Question: I'm using TcpClient and connecting my app to the server. This server using Binary Data Serialization, so i'm sending request in binary format but getting response like that:

There is my code:
'''
TcpClient client = new TcpClient("173.240.5.1", 443);
NetworkStream stream = client.GetStream();
System.Text.ASCIIEncoding encoding = new System.Text.ASCIIEncoding();
byte[] sendBytes = encoding.GetBytes("YmFzZTY0IGVuY29kZWQgc3RyaW5n");
stream.Write(sendBytes, 0, sendBytes.Length);
byte[] bytes = new byte[client.ReceiveBufferSize];
int response_int = stream.Read(bytes, 0, client.ReceiveBufferSize);
Console.WriteLine(response_int);
'''
Please help to solve the problem and sorry for my English!
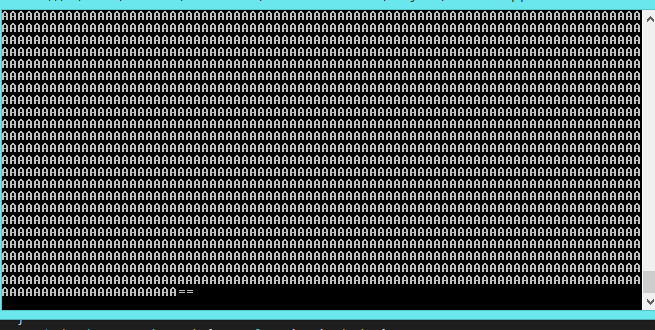
Answer: '''
byte[] bytes = new byte[client.ReceiveBufferSize];
int response_int = stream.Read(bytes, 0, client.ReceiveBufferSize);
'''
and (comments) "i'm getting '0' response".
The return value from 'stream.Read' is the number of bytes read; important points:
- - - -
Thus if it returned 0, . None was received the socket has closed. It doesn't matter how long you wait: it will never arrive. Without knowledge of how you are setting up these sockets, or what the server is doing, I can't say more. It is, however, possible to close a socket in one direction only (either end can do this). It sounds like the server you have connected two has closed its send socket (your receive socket) without sending you any data.